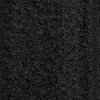
Atmospheric dust classification: dusty